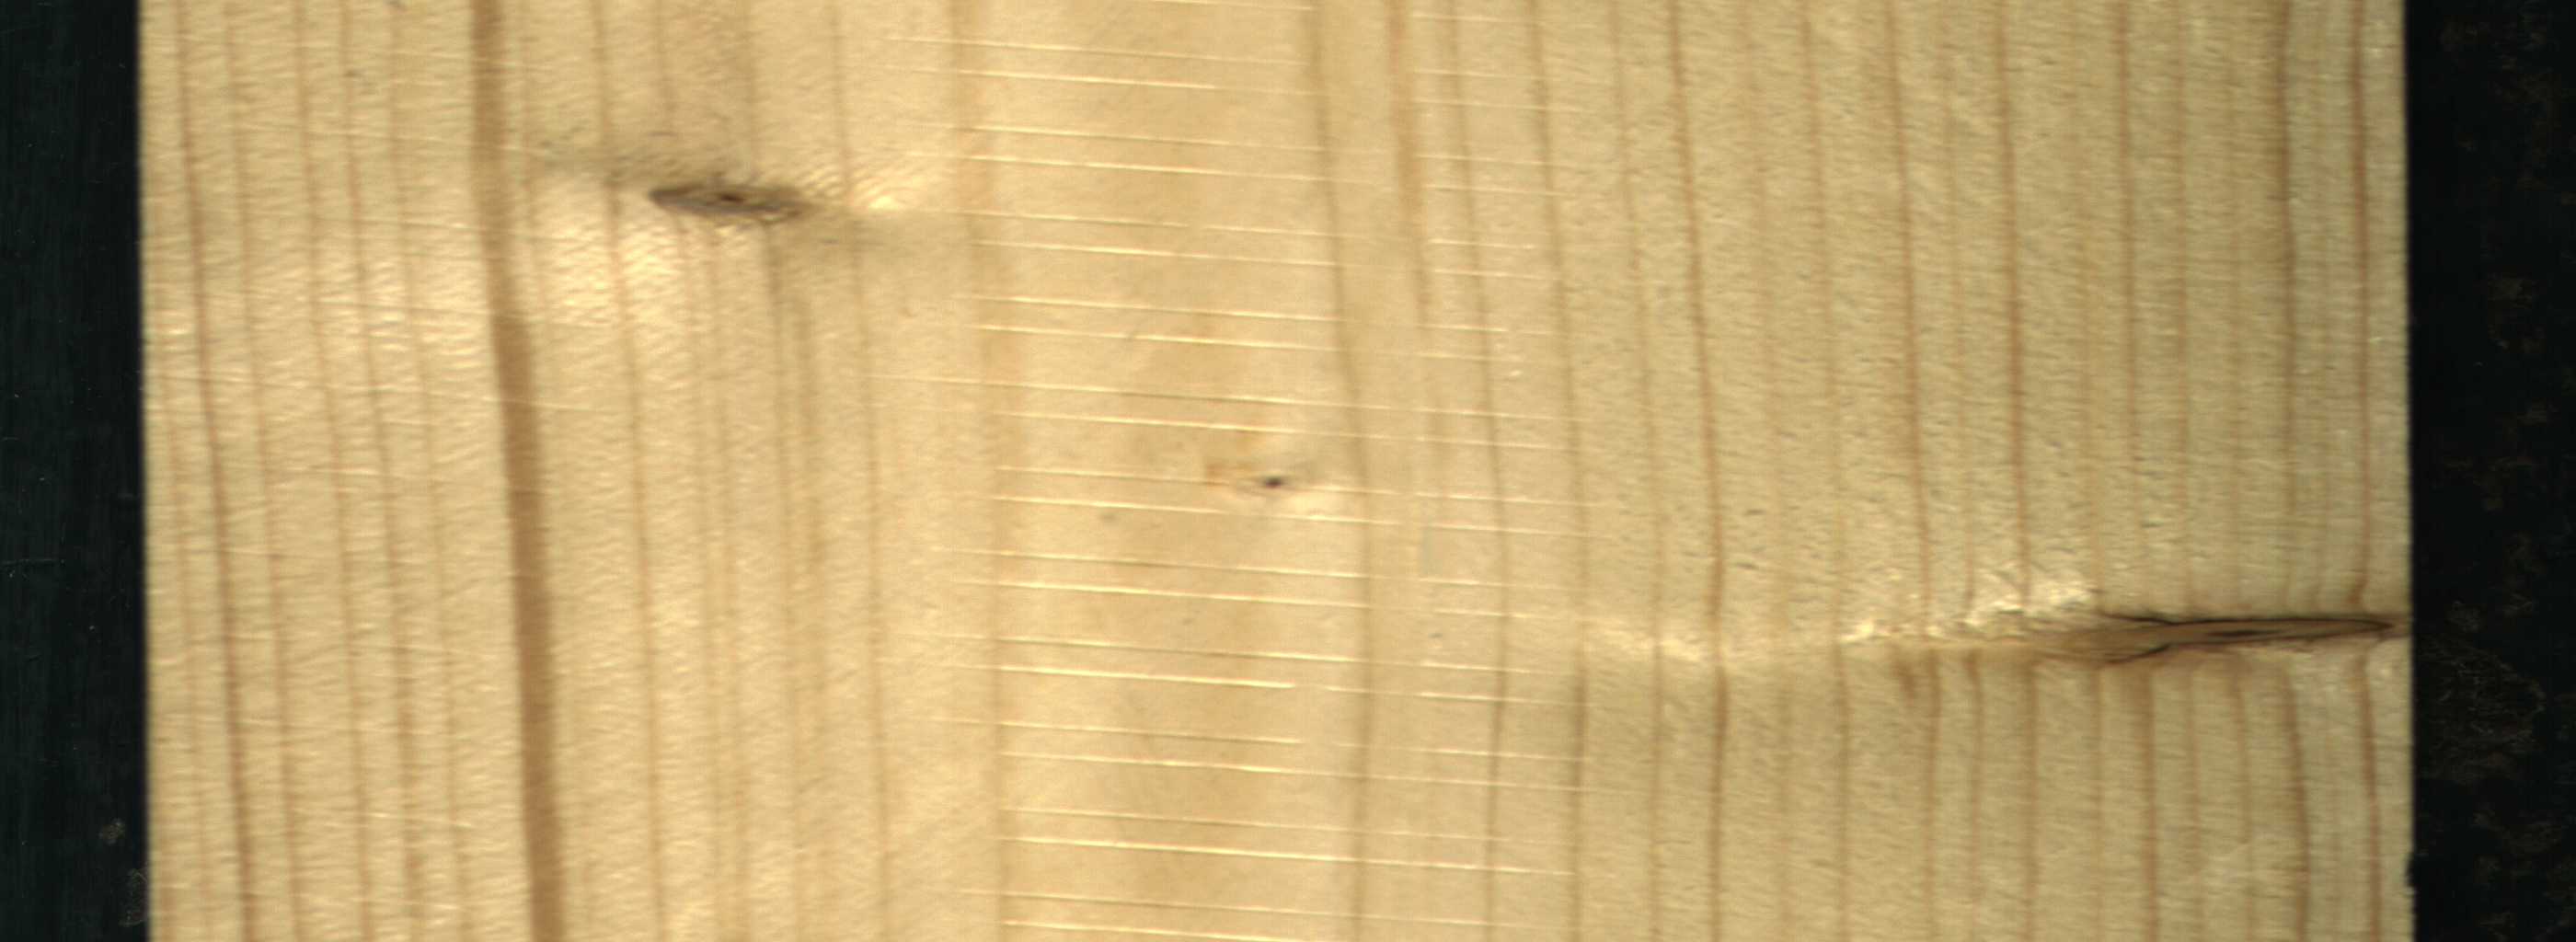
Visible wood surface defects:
Quartzity
Dead_Knot
Live_Knot